Question: I've kind of stuck on this problem, the goal is to find matching values from column A in column B and increment same values by 1 only in column B, this goes for single aswell as many character strings. Any help would be much appreciated, thanks! This is what I tried:
'''
function compareValuesAndIncrementByOne(){
var ss = SpreadsheetApp.getActive();
var sh = ss.getSheetByName("Data");
var range = sh.getDataRange();
var values = range.getValues();
var headers = values.shift();
var array_1 = [];
var array_2 = [];
for (var i = 0; i < values.length; i++){
array_1.push([values[i][0]]);
array_2.push([values[i][1]]);
array_2[i].join().split(',');
}
try{
for (var i = 0; i < array_1.length; i++){
if (array_1[i].includes(array_2[i])){
var index = array_2[i].findIndex(array_1[i]);
array_2[index] = parseInt(array_1[i])+1;
}
}}catch(e){Logger.log(e)}
Logger.log(array_2);
}
'''
Here is the link to the spreadsheet:
<URL>
Desired Result Screenshot
### Problem:
When loging the 'arr_2', values are '"1", "2", "1,2,3", "3"', but they should actually be '"2", "3", "2,3,4", "4"'
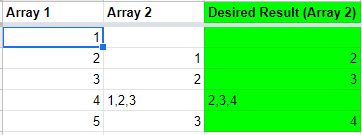
Answer: Use <URL>:
'''
const array_1 = [[1], [2], [3]], //simulate array_1 and 2
array_2 = [[1], [5], [3], ['1,3,2,4']];
const array_1_flat = array_1.flat(); //flatten array to use includes
const increment = arg =>
Array.isArray(arg) //if the arg is a array, recurse each element with map
? arg.map(increment)
: String(arg).includes(',') //if arg includes "," , split and recurse
? arg
.split(',')
.map(e => increment(parseInt(e)))
.join()
: array_1_flat.includes(arg) //if arg is present in array_1
? arg + 1
: arg;
console.log(array_2.map(increment));
'''